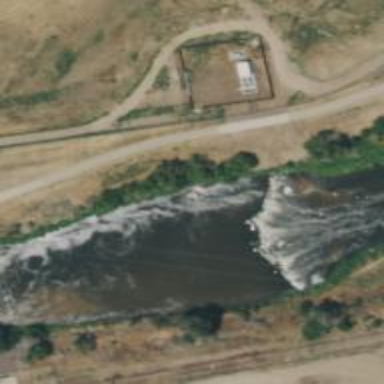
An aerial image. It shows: Weir along the waterway.